Question: Hi i am newbie to angularjs, I am developing registration form. in my form i have created_At field. But this field should be filled automatically with current date and time in format("2015-02-26T07:28:01.596Z").
i am able to get the date and time as but i am not getting how to set this value into form field.
am getting date as

here i am getting value below the field, but i want to set that time and date as createdAt field value..
here is my form code
'''
<body ng-app="myApp">
<div class="form-group">
<label for="user_createdAt" class="col-sm-2 control-label">{{ 'user.createdAt' | translate }}</label>
<div ng-controller="MainCtrl" class="col-sm-10">
<input type="datetime-local" id="user_createdAt" ng-model="user.createdAt" name="createdAt" class="form-control" value= "{{ date | date: 'yyyy-MM-dd' }}" />
</br>{{ date }}
<br/>{{ date | date: 'yyyy-MM-dd' }}
</div>
</div>
</body>
'''
can anyone help me! Thanks in advance
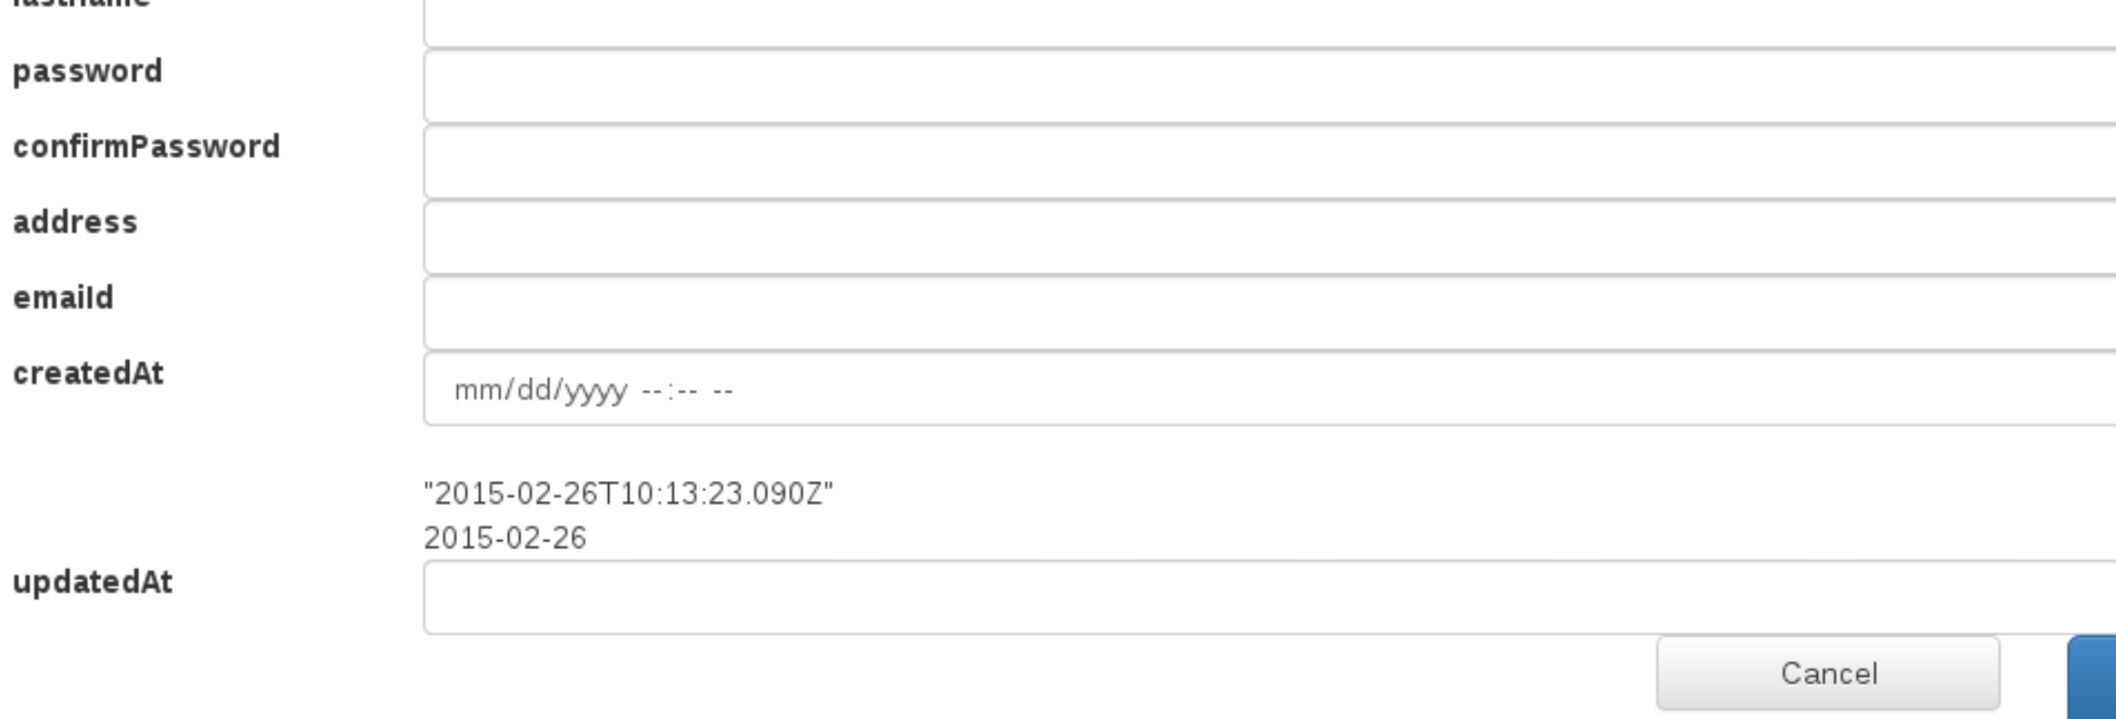
Answer: Set the corresponding 'ngModel' to date object and Angular will populate input field properly, just remove 'value' attribute. For example:
'''
$scope.user.createdAt = new Date();
'''